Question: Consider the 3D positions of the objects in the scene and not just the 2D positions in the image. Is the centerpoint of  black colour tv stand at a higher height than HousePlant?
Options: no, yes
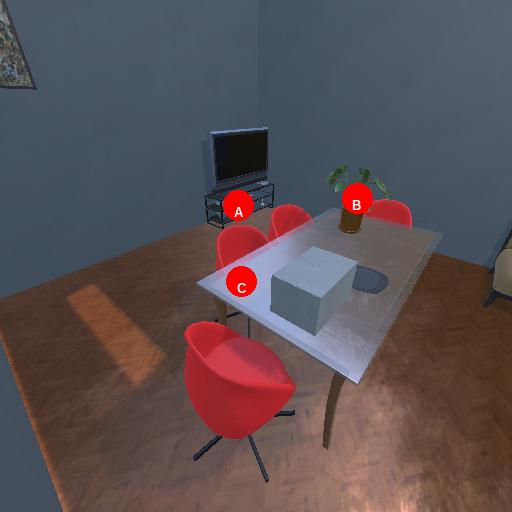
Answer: no